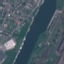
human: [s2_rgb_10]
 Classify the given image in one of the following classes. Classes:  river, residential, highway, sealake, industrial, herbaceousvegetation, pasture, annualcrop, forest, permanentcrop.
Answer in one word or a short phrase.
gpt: River